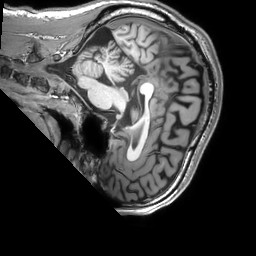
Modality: T1w
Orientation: sagittal
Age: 27
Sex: male